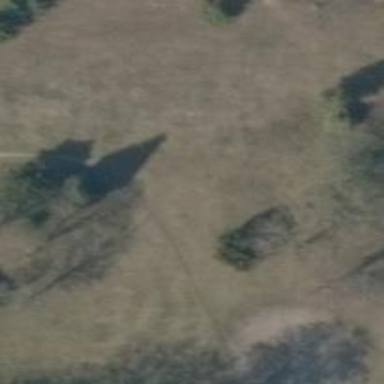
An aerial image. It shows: Path on the ground.